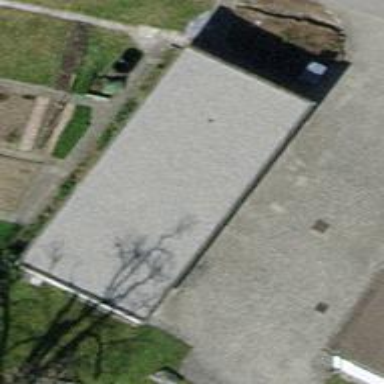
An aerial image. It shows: Group of garages.